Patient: sex F, age 63
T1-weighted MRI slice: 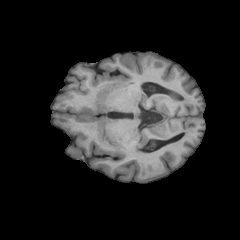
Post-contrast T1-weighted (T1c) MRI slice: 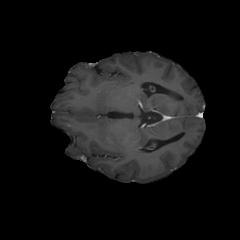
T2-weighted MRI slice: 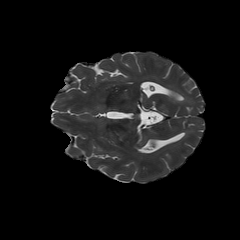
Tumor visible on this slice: no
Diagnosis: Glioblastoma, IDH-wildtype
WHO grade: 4